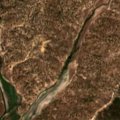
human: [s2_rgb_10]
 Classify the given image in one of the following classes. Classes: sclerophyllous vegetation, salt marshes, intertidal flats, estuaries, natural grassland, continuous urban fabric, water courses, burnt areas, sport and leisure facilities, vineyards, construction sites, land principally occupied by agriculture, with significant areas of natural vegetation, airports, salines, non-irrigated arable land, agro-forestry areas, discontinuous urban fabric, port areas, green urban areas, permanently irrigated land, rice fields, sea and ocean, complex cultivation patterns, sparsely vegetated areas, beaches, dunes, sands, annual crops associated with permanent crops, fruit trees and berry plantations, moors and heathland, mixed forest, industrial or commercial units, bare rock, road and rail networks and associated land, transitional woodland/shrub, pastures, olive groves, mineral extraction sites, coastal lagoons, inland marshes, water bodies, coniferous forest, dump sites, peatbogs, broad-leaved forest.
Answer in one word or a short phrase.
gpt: non-irrigated arable land, permanently irrigated land, broad-leaved forest